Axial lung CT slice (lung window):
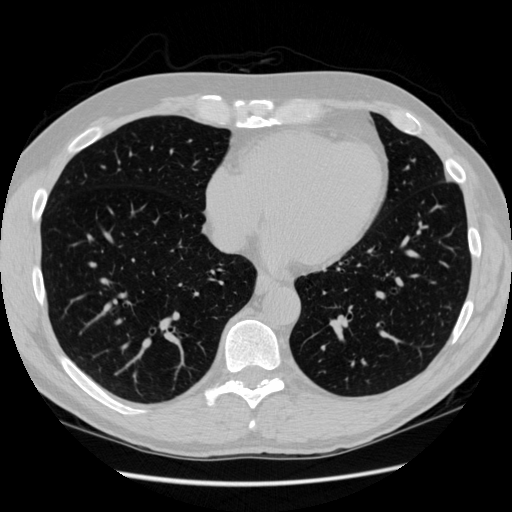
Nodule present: no